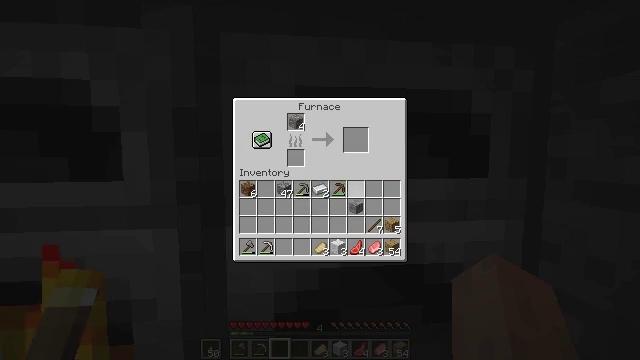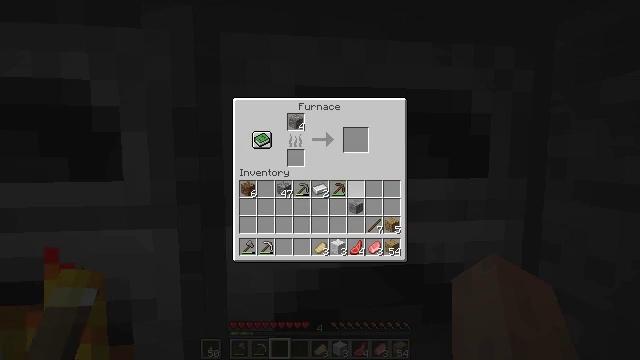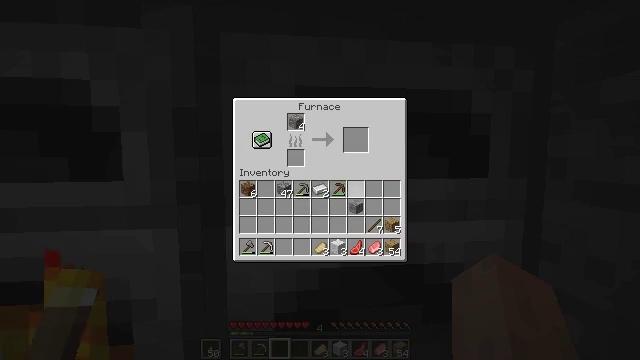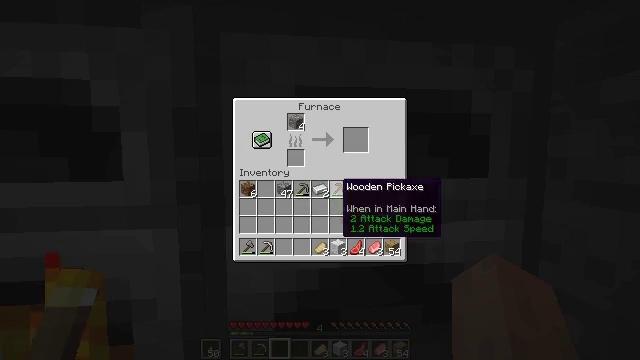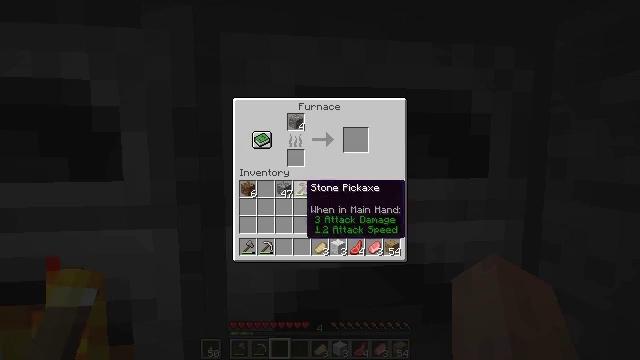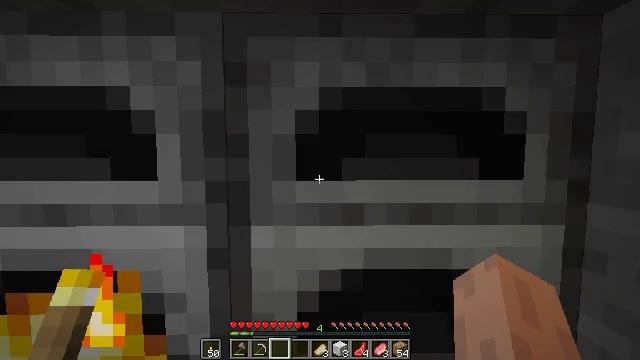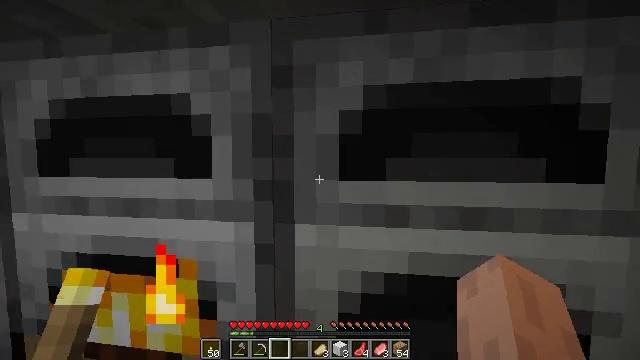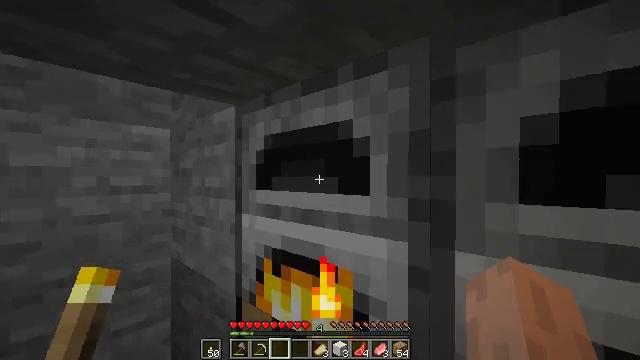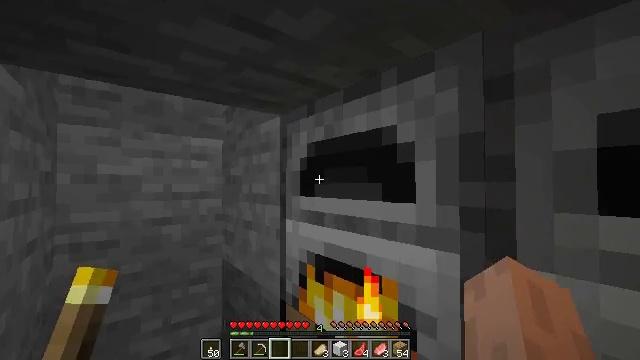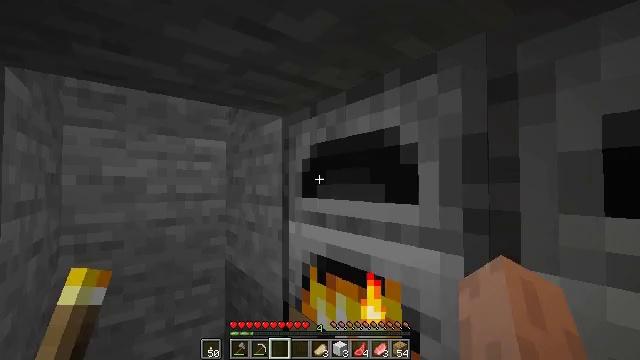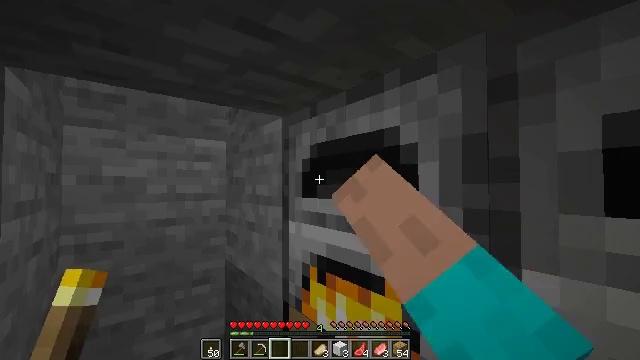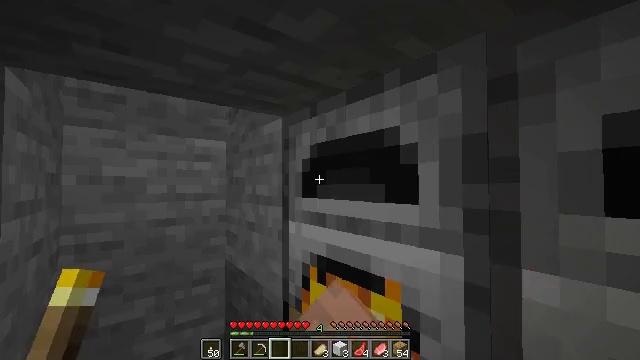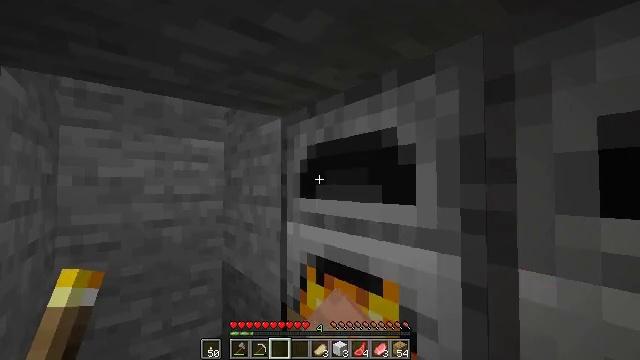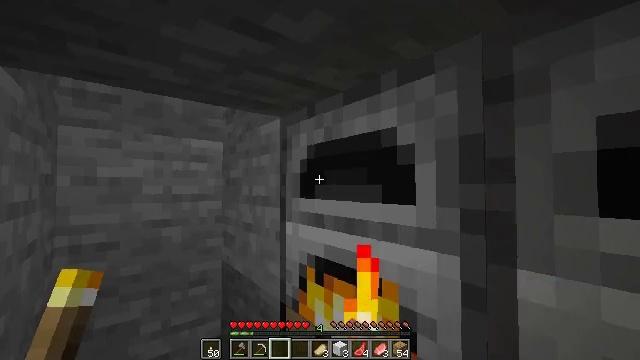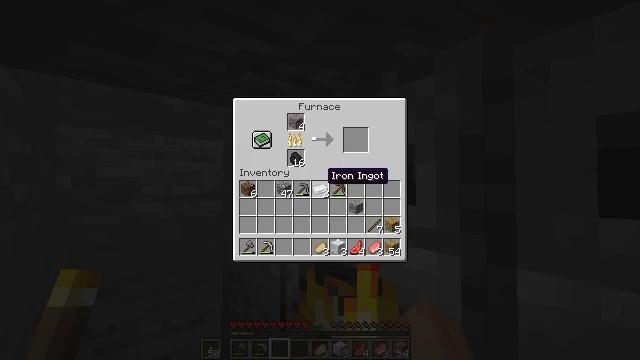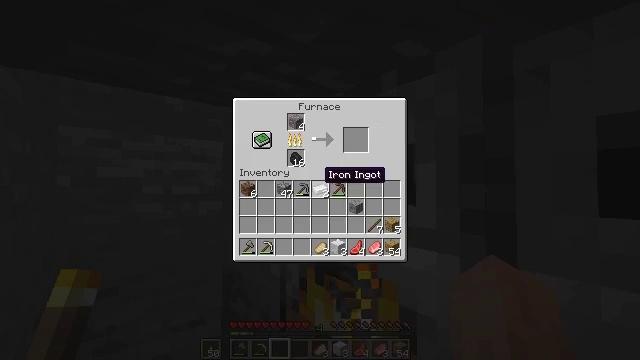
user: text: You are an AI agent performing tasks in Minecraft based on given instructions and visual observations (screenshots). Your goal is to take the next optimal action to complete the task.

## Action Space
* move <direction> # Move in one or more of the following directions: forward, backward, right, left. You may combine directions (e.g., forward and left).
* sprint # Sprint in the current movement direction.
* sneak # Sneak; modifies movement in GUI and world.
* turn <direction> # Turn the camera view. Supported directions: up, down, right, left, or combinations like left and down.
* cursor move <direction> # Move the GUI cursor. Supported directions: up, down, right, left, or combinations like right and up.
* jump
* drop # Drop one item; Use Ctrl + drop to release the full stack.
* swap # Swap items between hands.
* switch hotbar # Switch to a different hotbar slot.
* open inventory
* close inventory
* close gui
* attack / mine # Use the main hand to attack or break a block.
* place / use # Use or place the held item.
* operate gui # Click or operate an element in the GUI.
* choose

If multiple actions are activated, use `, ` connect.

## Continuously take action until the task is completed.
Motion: motion action
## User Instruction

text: Use the crafting grid to craft an oak trapdoor.
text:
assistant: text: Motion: sneak
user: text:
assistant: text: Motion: sneak
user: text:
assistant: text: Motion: sneak, cursor move left
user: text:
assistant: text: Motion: sneak, cursor move left
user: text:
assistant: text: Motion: cursor move left
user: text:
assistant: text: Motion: turn left, close gui
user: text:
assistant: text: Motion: turn left and up
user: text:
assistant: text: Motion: turn left and up
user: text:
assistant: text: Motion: use / place
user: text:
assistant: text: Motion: use / place
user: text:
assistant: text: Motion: use / place
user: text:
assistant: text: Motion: use / place
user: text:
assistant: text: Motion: no_op
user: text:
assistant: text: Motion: open gui
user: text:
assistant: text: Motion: no_op
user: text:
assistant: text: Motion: cursor move left
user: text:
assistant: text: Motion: sneak
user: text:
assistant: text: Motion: sneak
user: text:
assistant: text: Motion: sneak, cursor move up
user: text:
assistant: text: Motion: sneak
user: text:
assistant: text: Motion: sneak
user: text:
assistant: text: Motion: sneak, cursor move up
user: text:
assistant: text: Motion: sneak, operate gui
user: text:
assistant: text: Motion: sneak, operate gui
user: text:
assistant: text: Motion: sneak, operate gui
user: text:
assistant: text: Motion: sneak, cursor move right
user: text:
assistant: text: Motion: sneak, cursor move right
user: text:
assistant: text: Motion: cursor move right
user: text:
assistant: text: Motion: turn right, close gui
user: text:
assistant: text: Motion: turn right and down, use / place